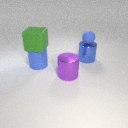
large green rubber cube above large blue rubber cylinder